Group 1:
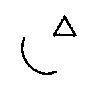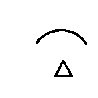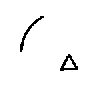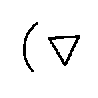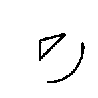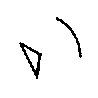
Group 2:
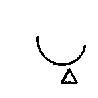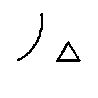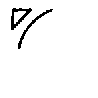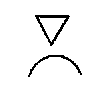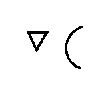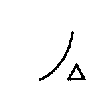
Rule separating the two groups: Triangle located at the concave side of an arc vs. triangle located at the convex side of an arc.
Concepts: concave_convex_region, on_sides_of_curve, triangle
Author: Mikhail M. Bongard
Reference: M. M. Bongard, Pattern Recognition, Spartan Books, 1970, p. 238.